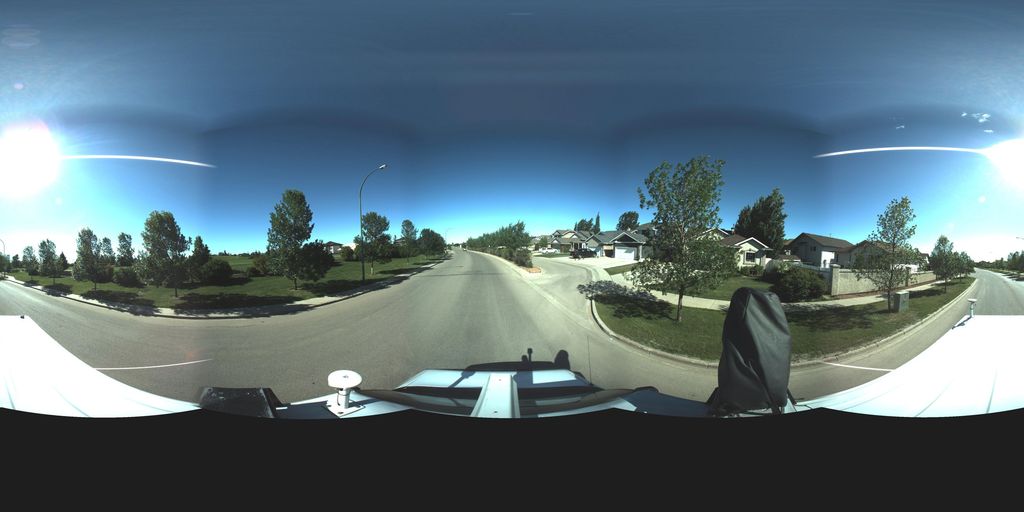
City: saskatoon